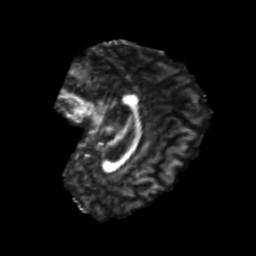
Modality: FA
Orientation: sagittal
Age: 21
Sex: female
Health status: healthy
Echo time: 0.074 s